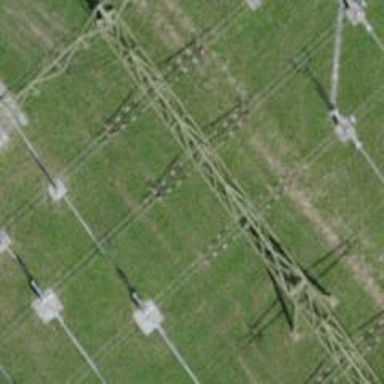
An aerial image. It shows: Insulator used in power systems.